Question: - As requested here's the Fiddle
I've already searched a lot on Stackoverflow and Google to find an answer to this but even if there's plenty I don't know why they're not working nor if I'm handling this layout correctly.
Basically I'm using Skeleton responsive framework to make a one-page layout and I have a section where there's a row with this image on the left and text on its right. Below it there's a small twitter paragraph with the latest news.
Basically my problem is: when the first row gets too small and the text starts getting long the image gets way too small and I thought the best solution is to vertically center it, but both it and the div's height are responsive(most solutions requires at least one of the two to be fixed height).
and far more importantly on a logical perspective or is it ok to have paragraphs get THAT long with the image simply sticking to the top?
, there's just that little part where it gets kinda weird..., the third one being the one that I think should be fixed since it's kinda ugly to look at and maybe centering the image would help.

P.s. one thing I forgot, haven't put my code since Skeleton, as most responsive Frameworks, simply requires a class with and inside it to give the divs size and centering and I didn't add anything on top of that yet. The only thing I think I'll do is put the sections in a fixed height's div because I plan on making the user scroll them as slides and they'll always need to be 100% viewport height or at least a fixed height like say 600px scaling.
P.s.2 if the only solution is js since we don't know the paragraph's and img's height at all times go ahead and propose a solution, I'm asking if this could be done with CSS since I'm not that good at js yet.
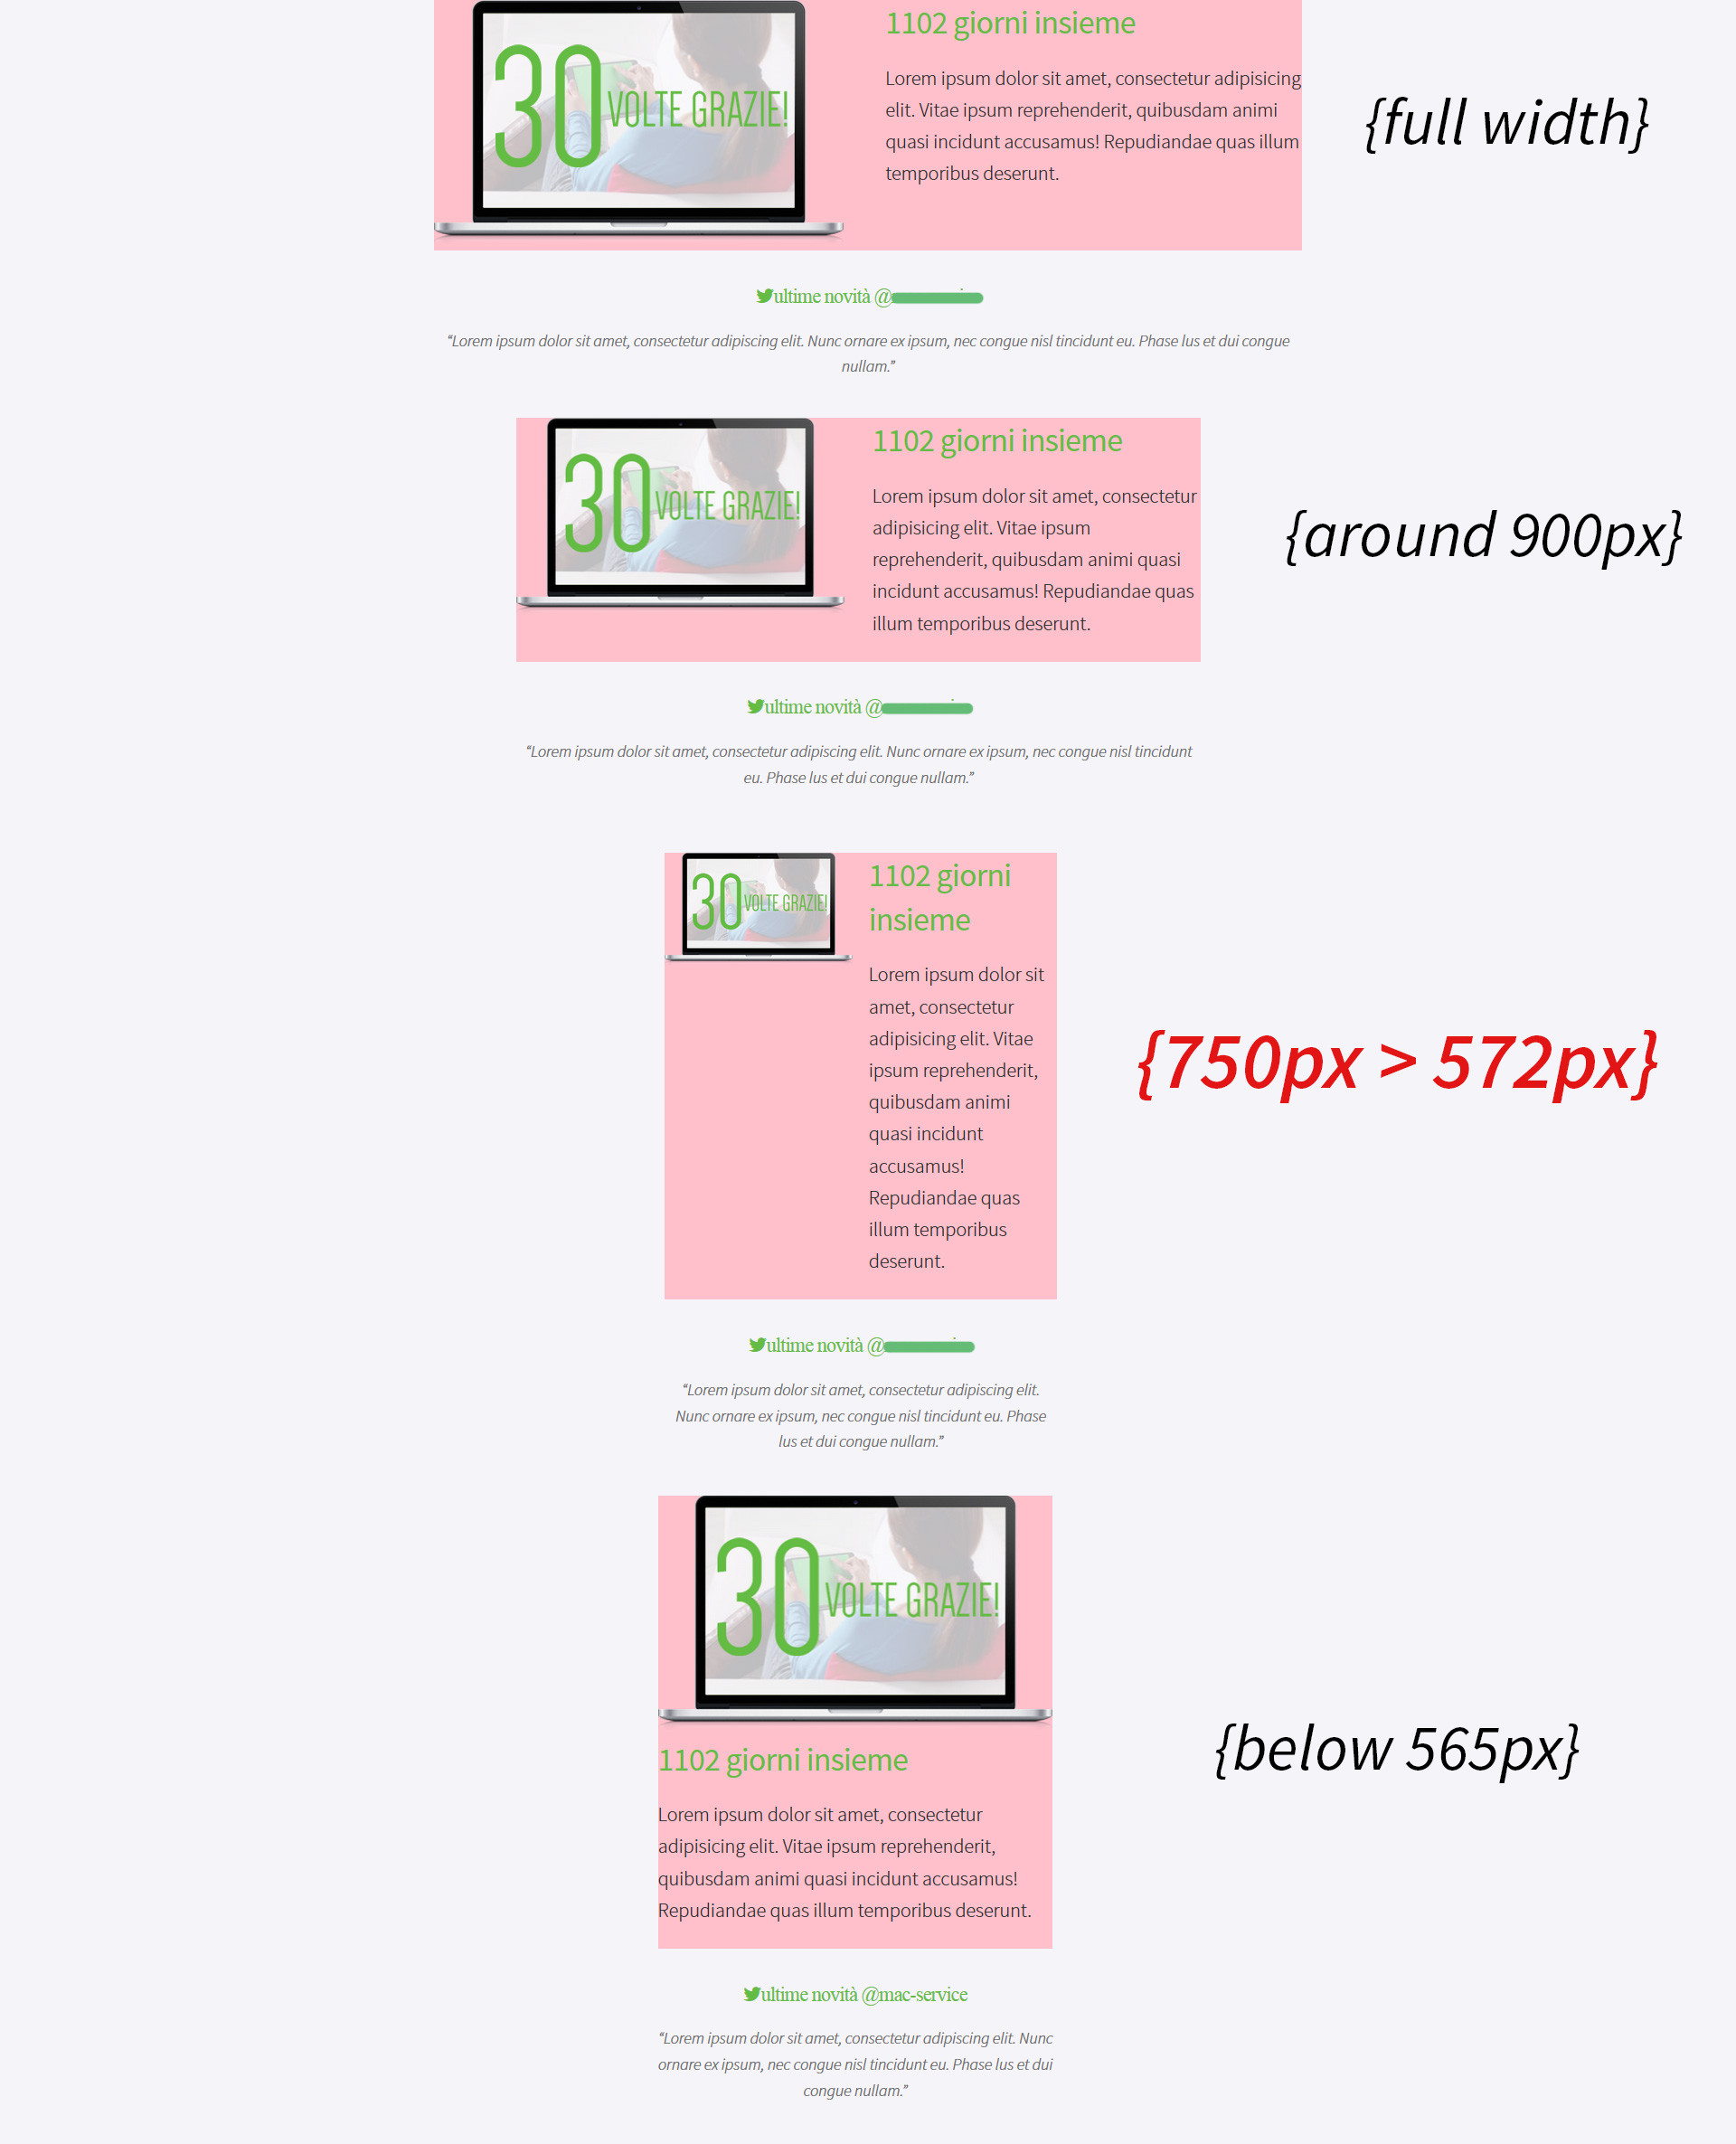
Answer: I would give the 'thanksup' row an id - eg 'vertical' and then you can use the following styles to achieve vertical alignment:
'''
#vertical {
display:table;
width:100%;
}
#vertical > .columns {
float:none;
display:table-cell;
vertical-align:middle
}
@media (max-width: 565px) {
#vertical > .columns {
display: block;
}
'''
<URL>